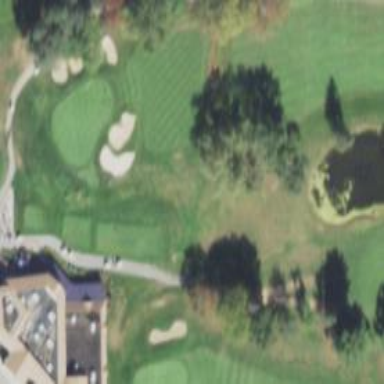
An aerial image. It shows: Grassy area designated as golf fairway.